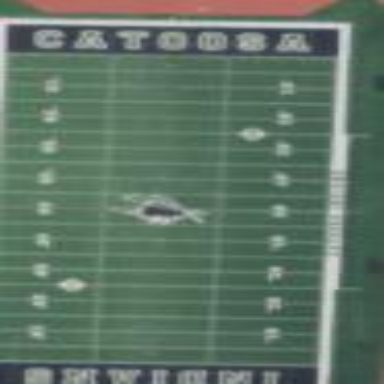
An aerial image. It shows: Pitch for American football.